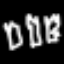
Label: fork